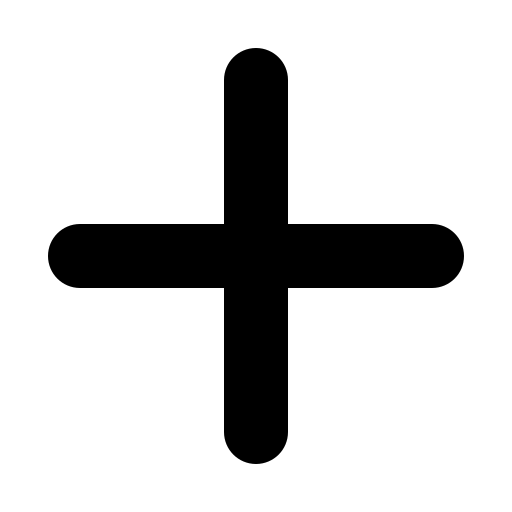
Tags: icon, FontAwesome, fa-icon, solid, plus